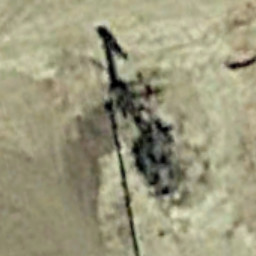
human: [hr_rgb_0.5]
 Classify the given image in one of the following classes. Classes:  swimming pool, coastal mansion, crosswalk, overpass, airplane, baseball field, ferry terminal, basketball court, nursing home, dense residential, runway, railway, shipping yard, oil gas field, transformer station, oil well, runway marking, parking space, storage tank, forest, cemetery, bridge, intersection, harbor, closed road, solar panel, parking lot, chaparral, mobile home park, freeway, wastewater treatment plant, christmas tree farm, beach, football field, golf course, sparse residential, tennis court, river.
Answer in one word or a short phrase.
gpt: oil well